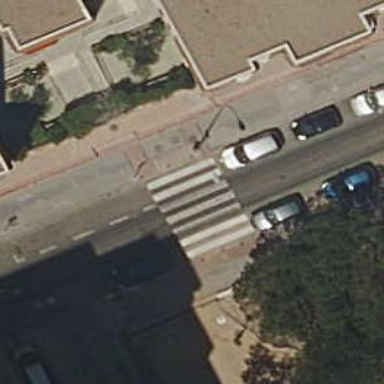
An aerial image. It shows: Uncontrolled crossing with traffic calming table on the road.